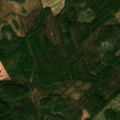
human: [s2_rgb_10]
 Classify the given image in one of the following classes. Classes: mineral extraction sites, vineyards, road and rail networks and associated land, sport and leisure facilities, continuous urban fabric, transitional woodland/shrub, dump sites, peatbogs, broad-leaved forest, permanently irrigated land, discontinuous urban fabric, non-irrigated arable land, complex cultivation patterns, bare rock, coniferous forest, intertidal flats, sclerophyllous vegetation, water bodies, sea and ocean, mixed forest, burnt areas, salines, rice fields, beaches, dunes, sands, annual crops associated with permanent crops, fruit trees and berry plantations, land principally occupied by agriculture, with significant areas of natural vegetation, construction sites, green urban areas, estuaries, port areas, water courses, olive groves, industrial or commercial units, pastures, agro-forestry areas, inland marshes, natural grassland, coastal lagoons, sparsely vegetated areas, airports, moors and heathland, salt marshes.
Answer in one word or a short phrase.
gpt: non-irrigated arable land, coniferous forest, transitional woodland/shrub